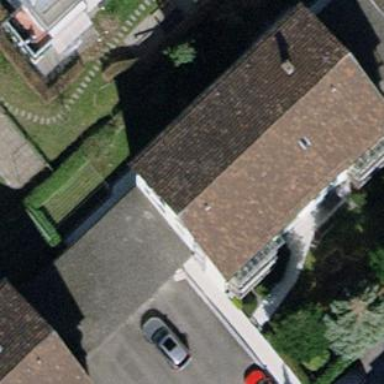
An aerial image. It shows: Building with tile roof.